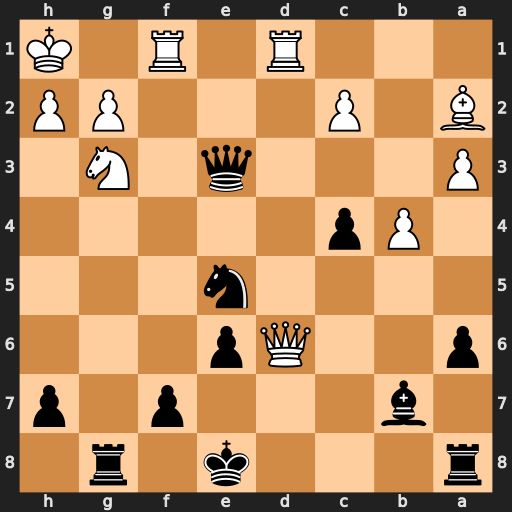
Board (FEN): r3k1r1/1b3p1p/p2Qp3/4n3/1Pp5/P3q1N1/B1P3PP/3R1R1K
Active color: b
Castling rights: q
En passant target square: -
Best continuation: Rxg3 hxg3 Qe2 Qd2 Bxg2+